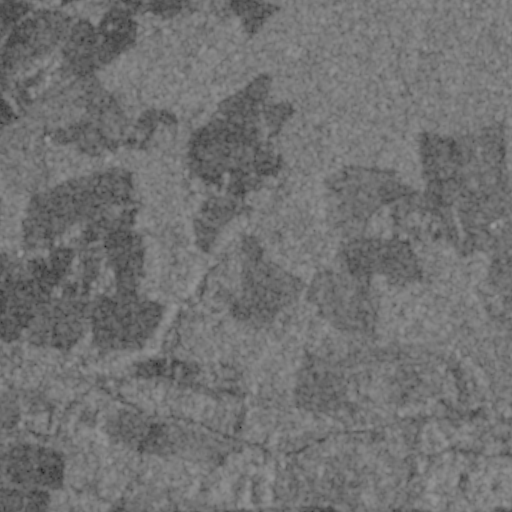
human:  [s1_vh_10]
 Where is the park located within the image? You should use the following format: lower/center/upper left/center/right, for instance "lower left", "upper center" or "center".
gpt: The park is located in the lower right of the image.
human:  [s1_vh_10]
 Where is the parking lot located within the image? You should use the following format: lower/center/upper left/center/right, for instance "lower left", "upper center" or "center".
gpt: The parking lot is located in the center of the image.
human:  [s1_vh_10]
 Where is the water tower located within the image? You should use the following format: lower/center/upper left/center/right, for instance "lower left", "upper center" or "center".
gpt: The water tower is located in the upper left of the image.
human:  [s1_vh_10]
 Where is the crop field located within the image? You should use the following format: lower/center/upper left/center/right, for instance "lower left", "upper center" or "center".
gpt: There is no crop field in the image.

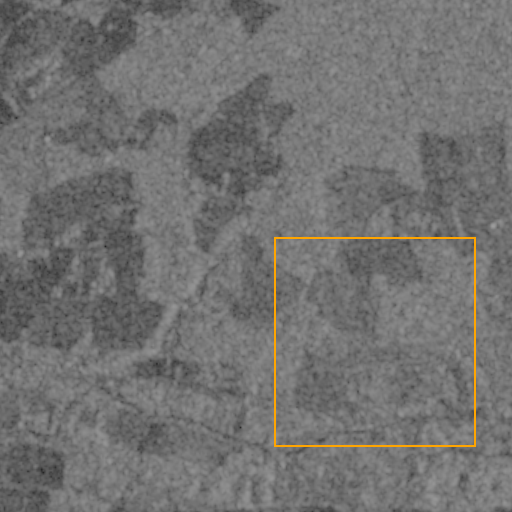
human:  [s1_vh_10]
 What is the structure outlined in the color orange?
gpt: The structure outlined in orange is a crop field.
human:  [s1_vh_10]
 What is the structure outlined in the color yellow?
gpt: There is no yellow outline.